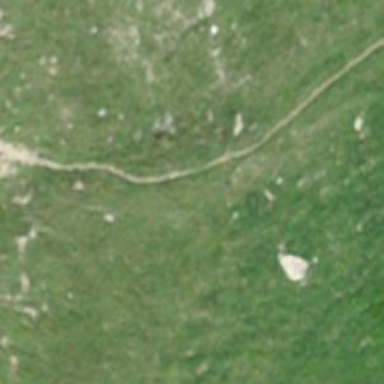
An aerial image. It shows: Path.